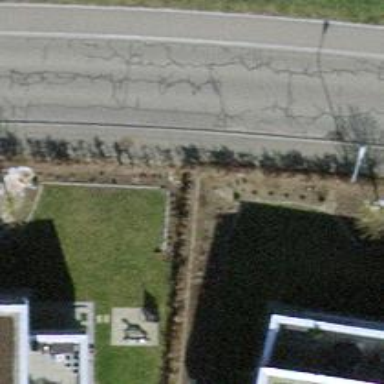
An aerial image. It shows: Hedge barrier.